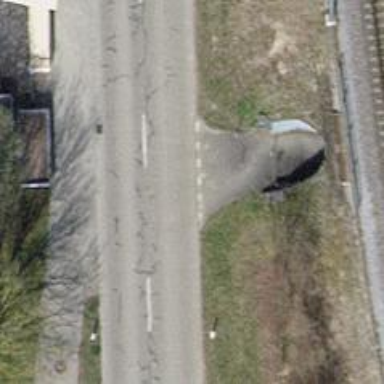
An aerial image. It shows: Unmarked road crossing.